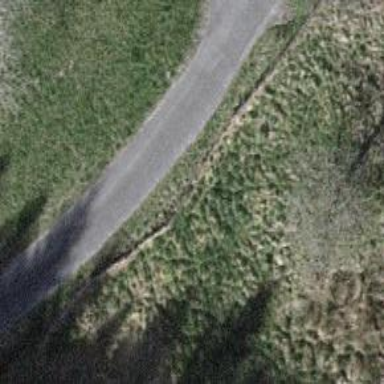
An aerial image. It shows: Asphalt road classified as tertiary.